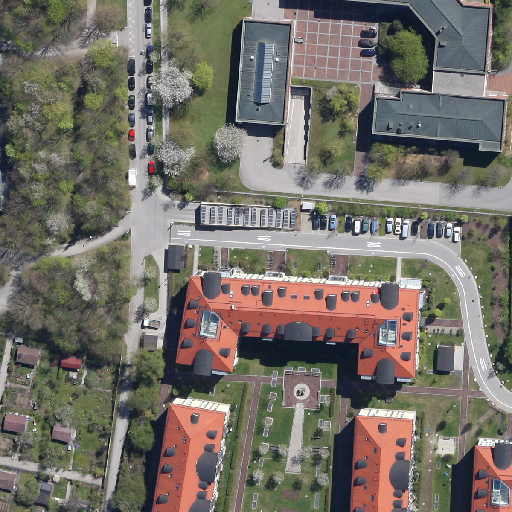
Referring expression: light-duty vehicle